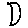
Label: moon